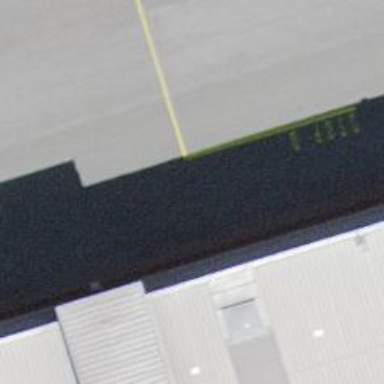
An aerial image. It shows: Airport parking position.